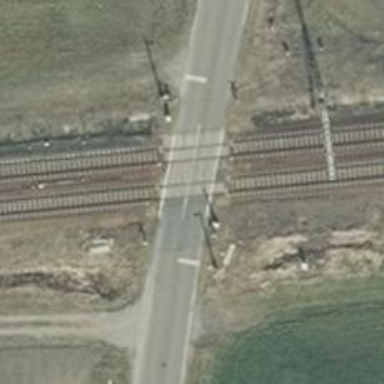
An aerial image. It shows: Level crossing with both lights and saltire in place.